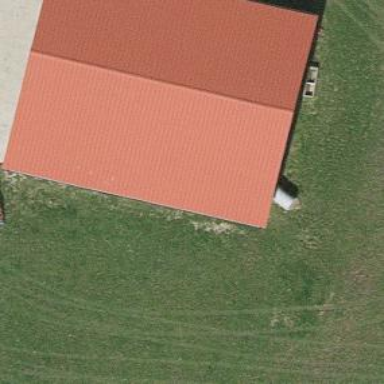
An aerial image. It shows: Hangar.